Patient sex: M
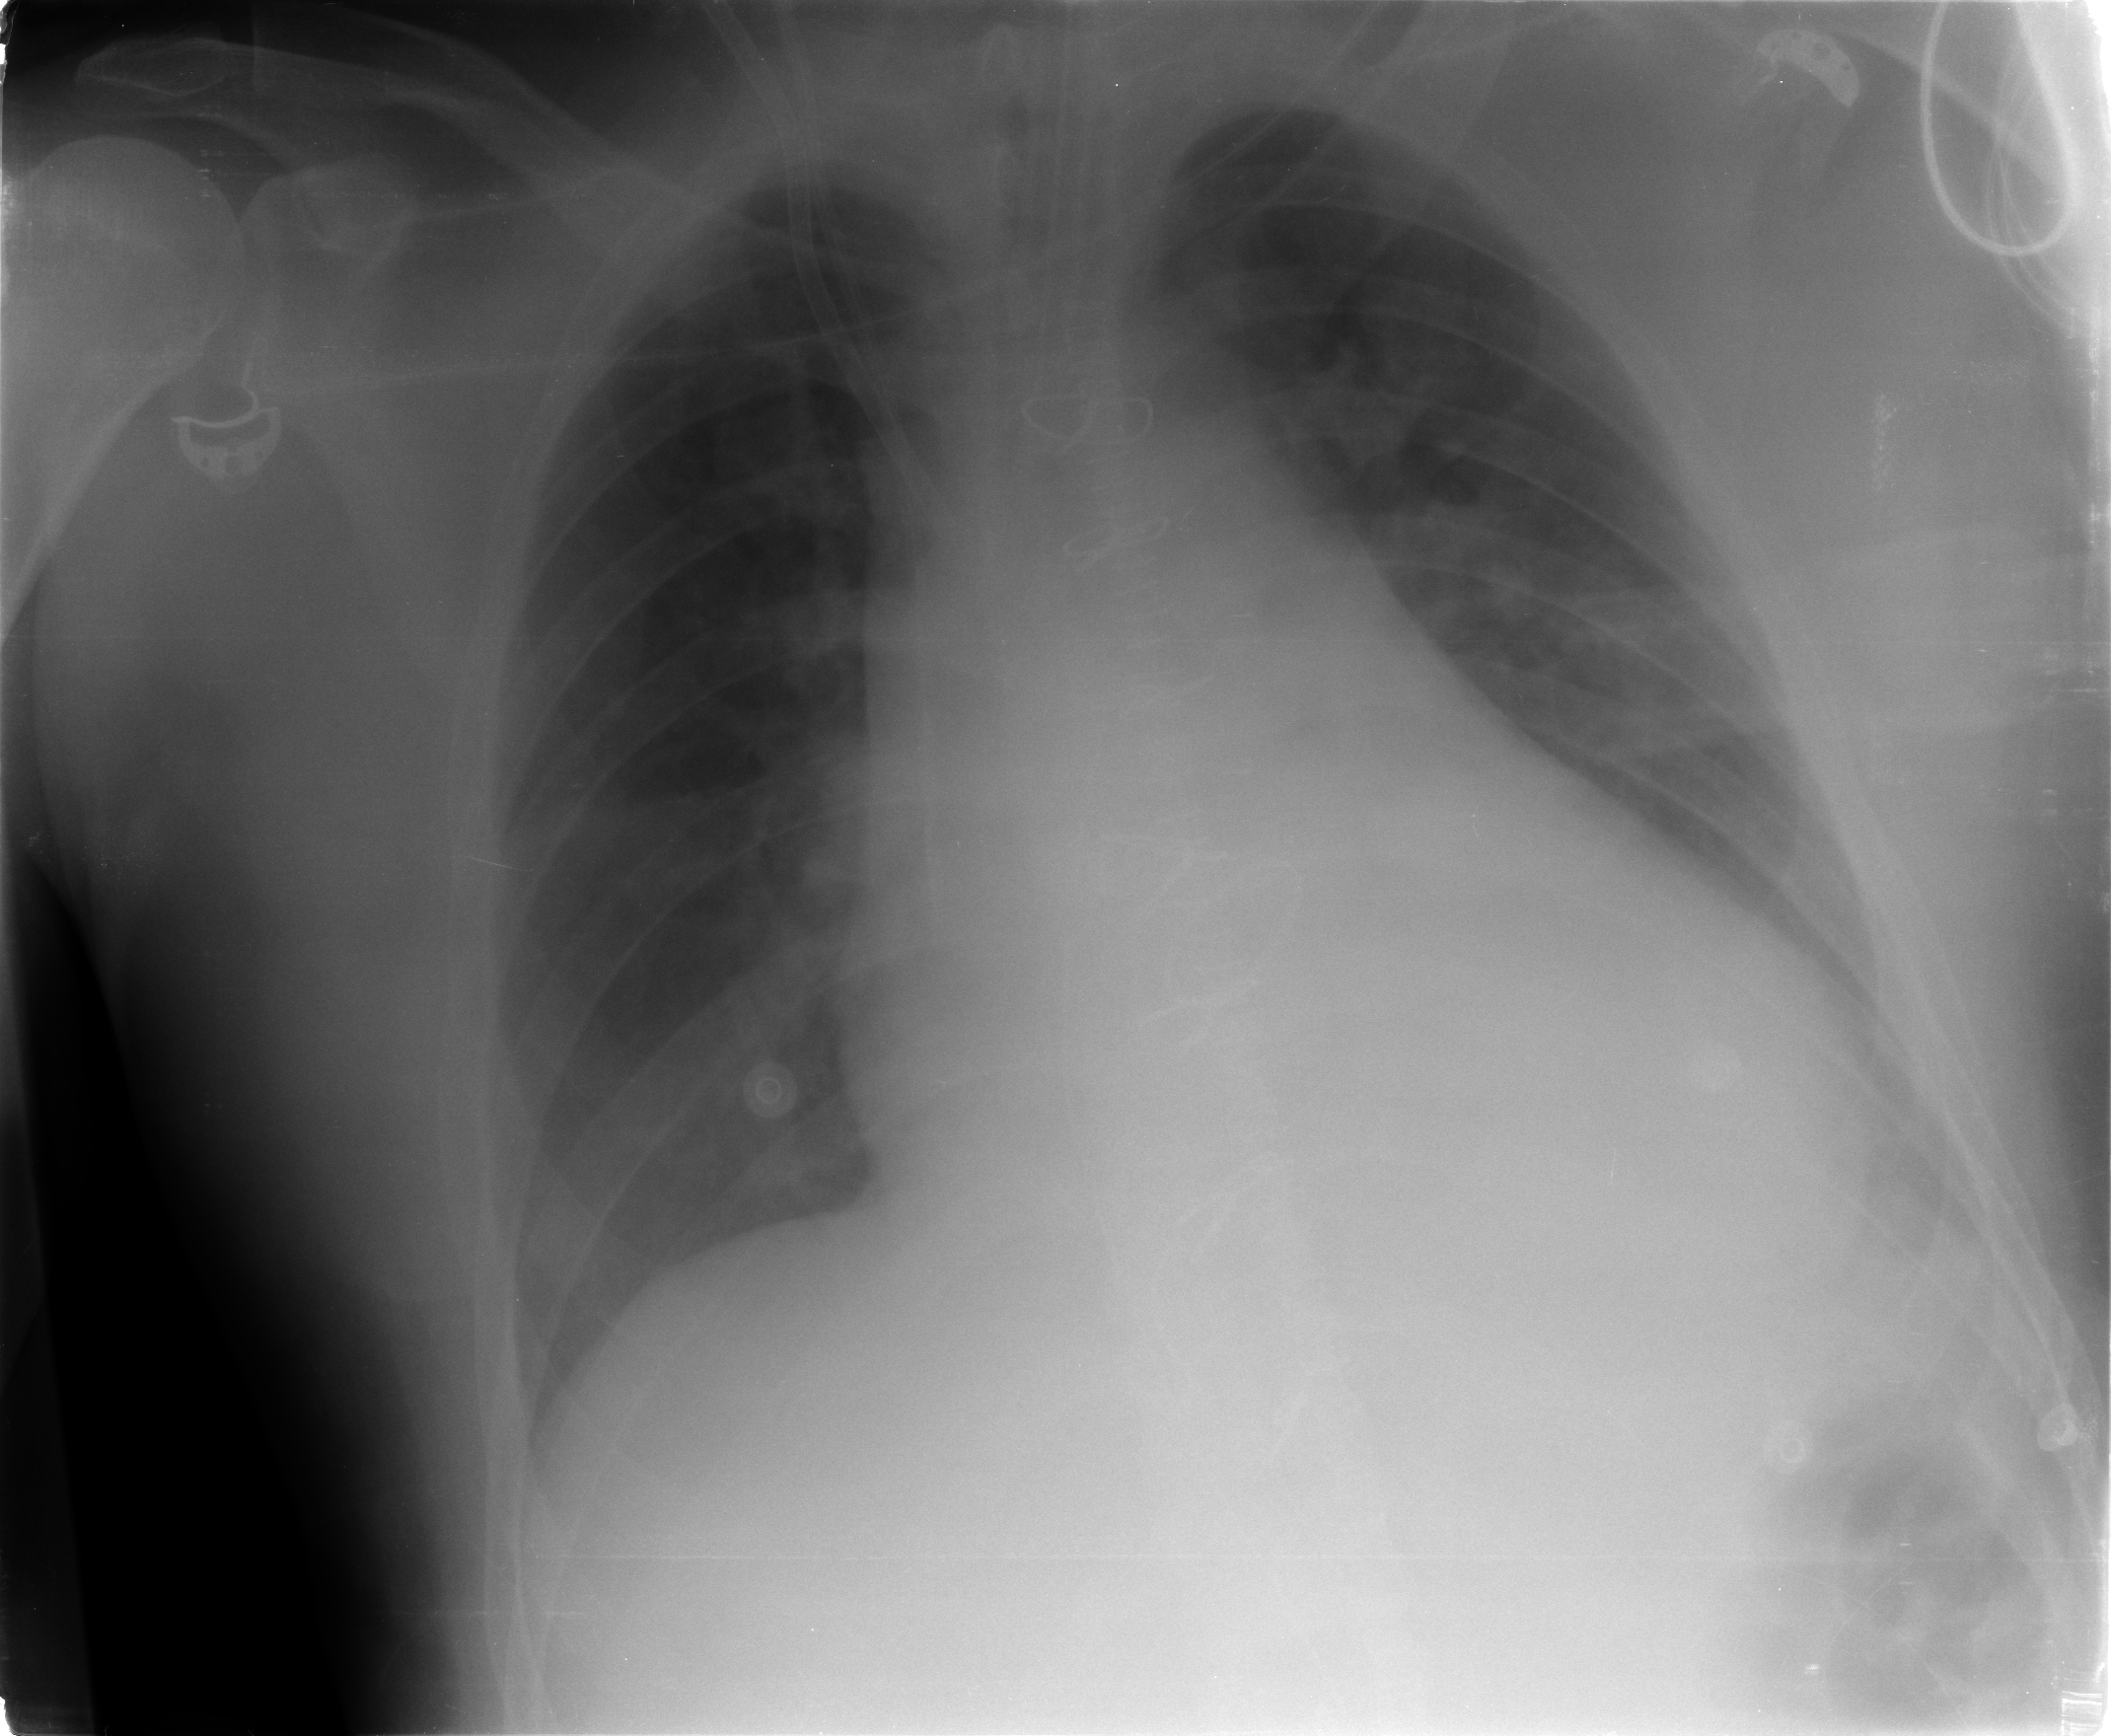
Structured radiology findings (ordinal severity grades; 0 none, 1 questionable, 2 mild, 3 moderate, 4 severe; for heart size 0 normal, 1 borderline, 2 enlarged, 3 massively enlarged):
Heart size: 3
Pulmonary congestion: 2
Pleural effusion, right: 0
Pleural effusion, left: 0
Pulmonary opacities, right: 2
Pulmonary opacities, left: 2
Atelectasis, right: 0
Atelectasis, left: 1